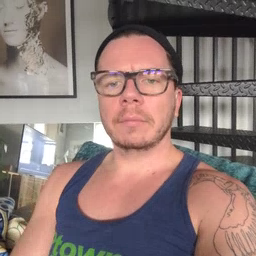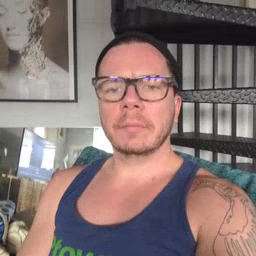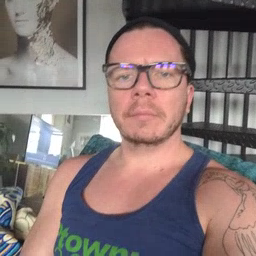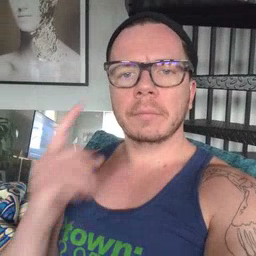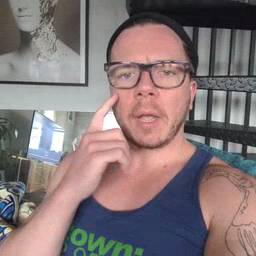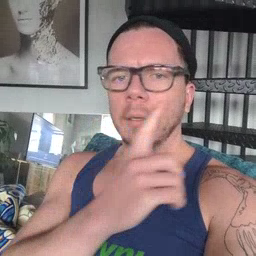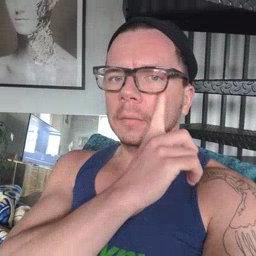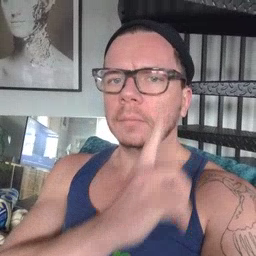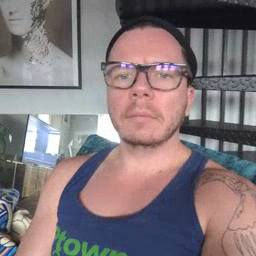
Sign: eye